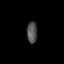
Tissue: lung
Cell type: Epithelial cells
Senescence score: 0.1959
Nuclear area (px): 217
Mean DAPI intensity: 80.29